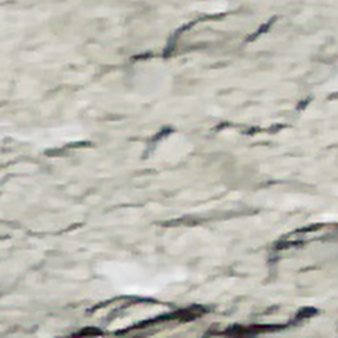
Label: other